Question: I've read <URL> that Git does not store file deltas but instead store the whole if it has been changed.
Consider the image below:

Consider version 1 and 2, if Git had store only the delta of A and A1, would it be better in terms of size?
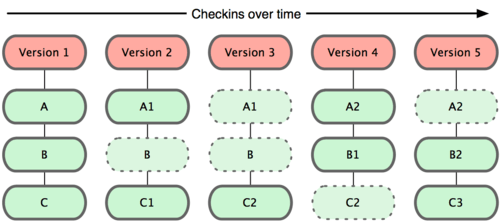
Answer: Yes, it would be better in terms of size. But size was the least important factor when Linus made the decision. Your link clearly explains why the decision to store the entire file was made, so just keep reading that site (it's really very good!).